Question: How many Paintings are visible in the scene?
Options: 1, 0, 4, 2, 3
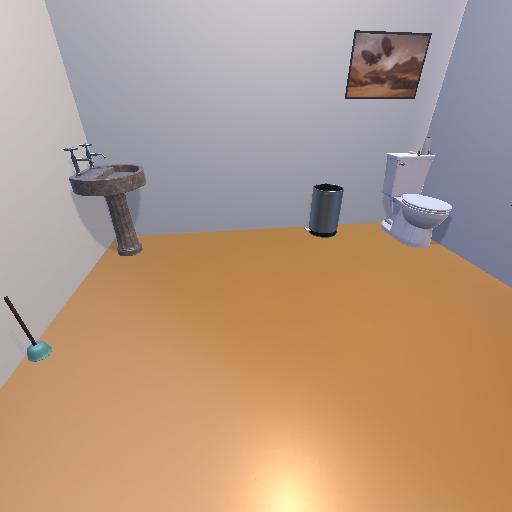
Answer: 1